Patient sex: M
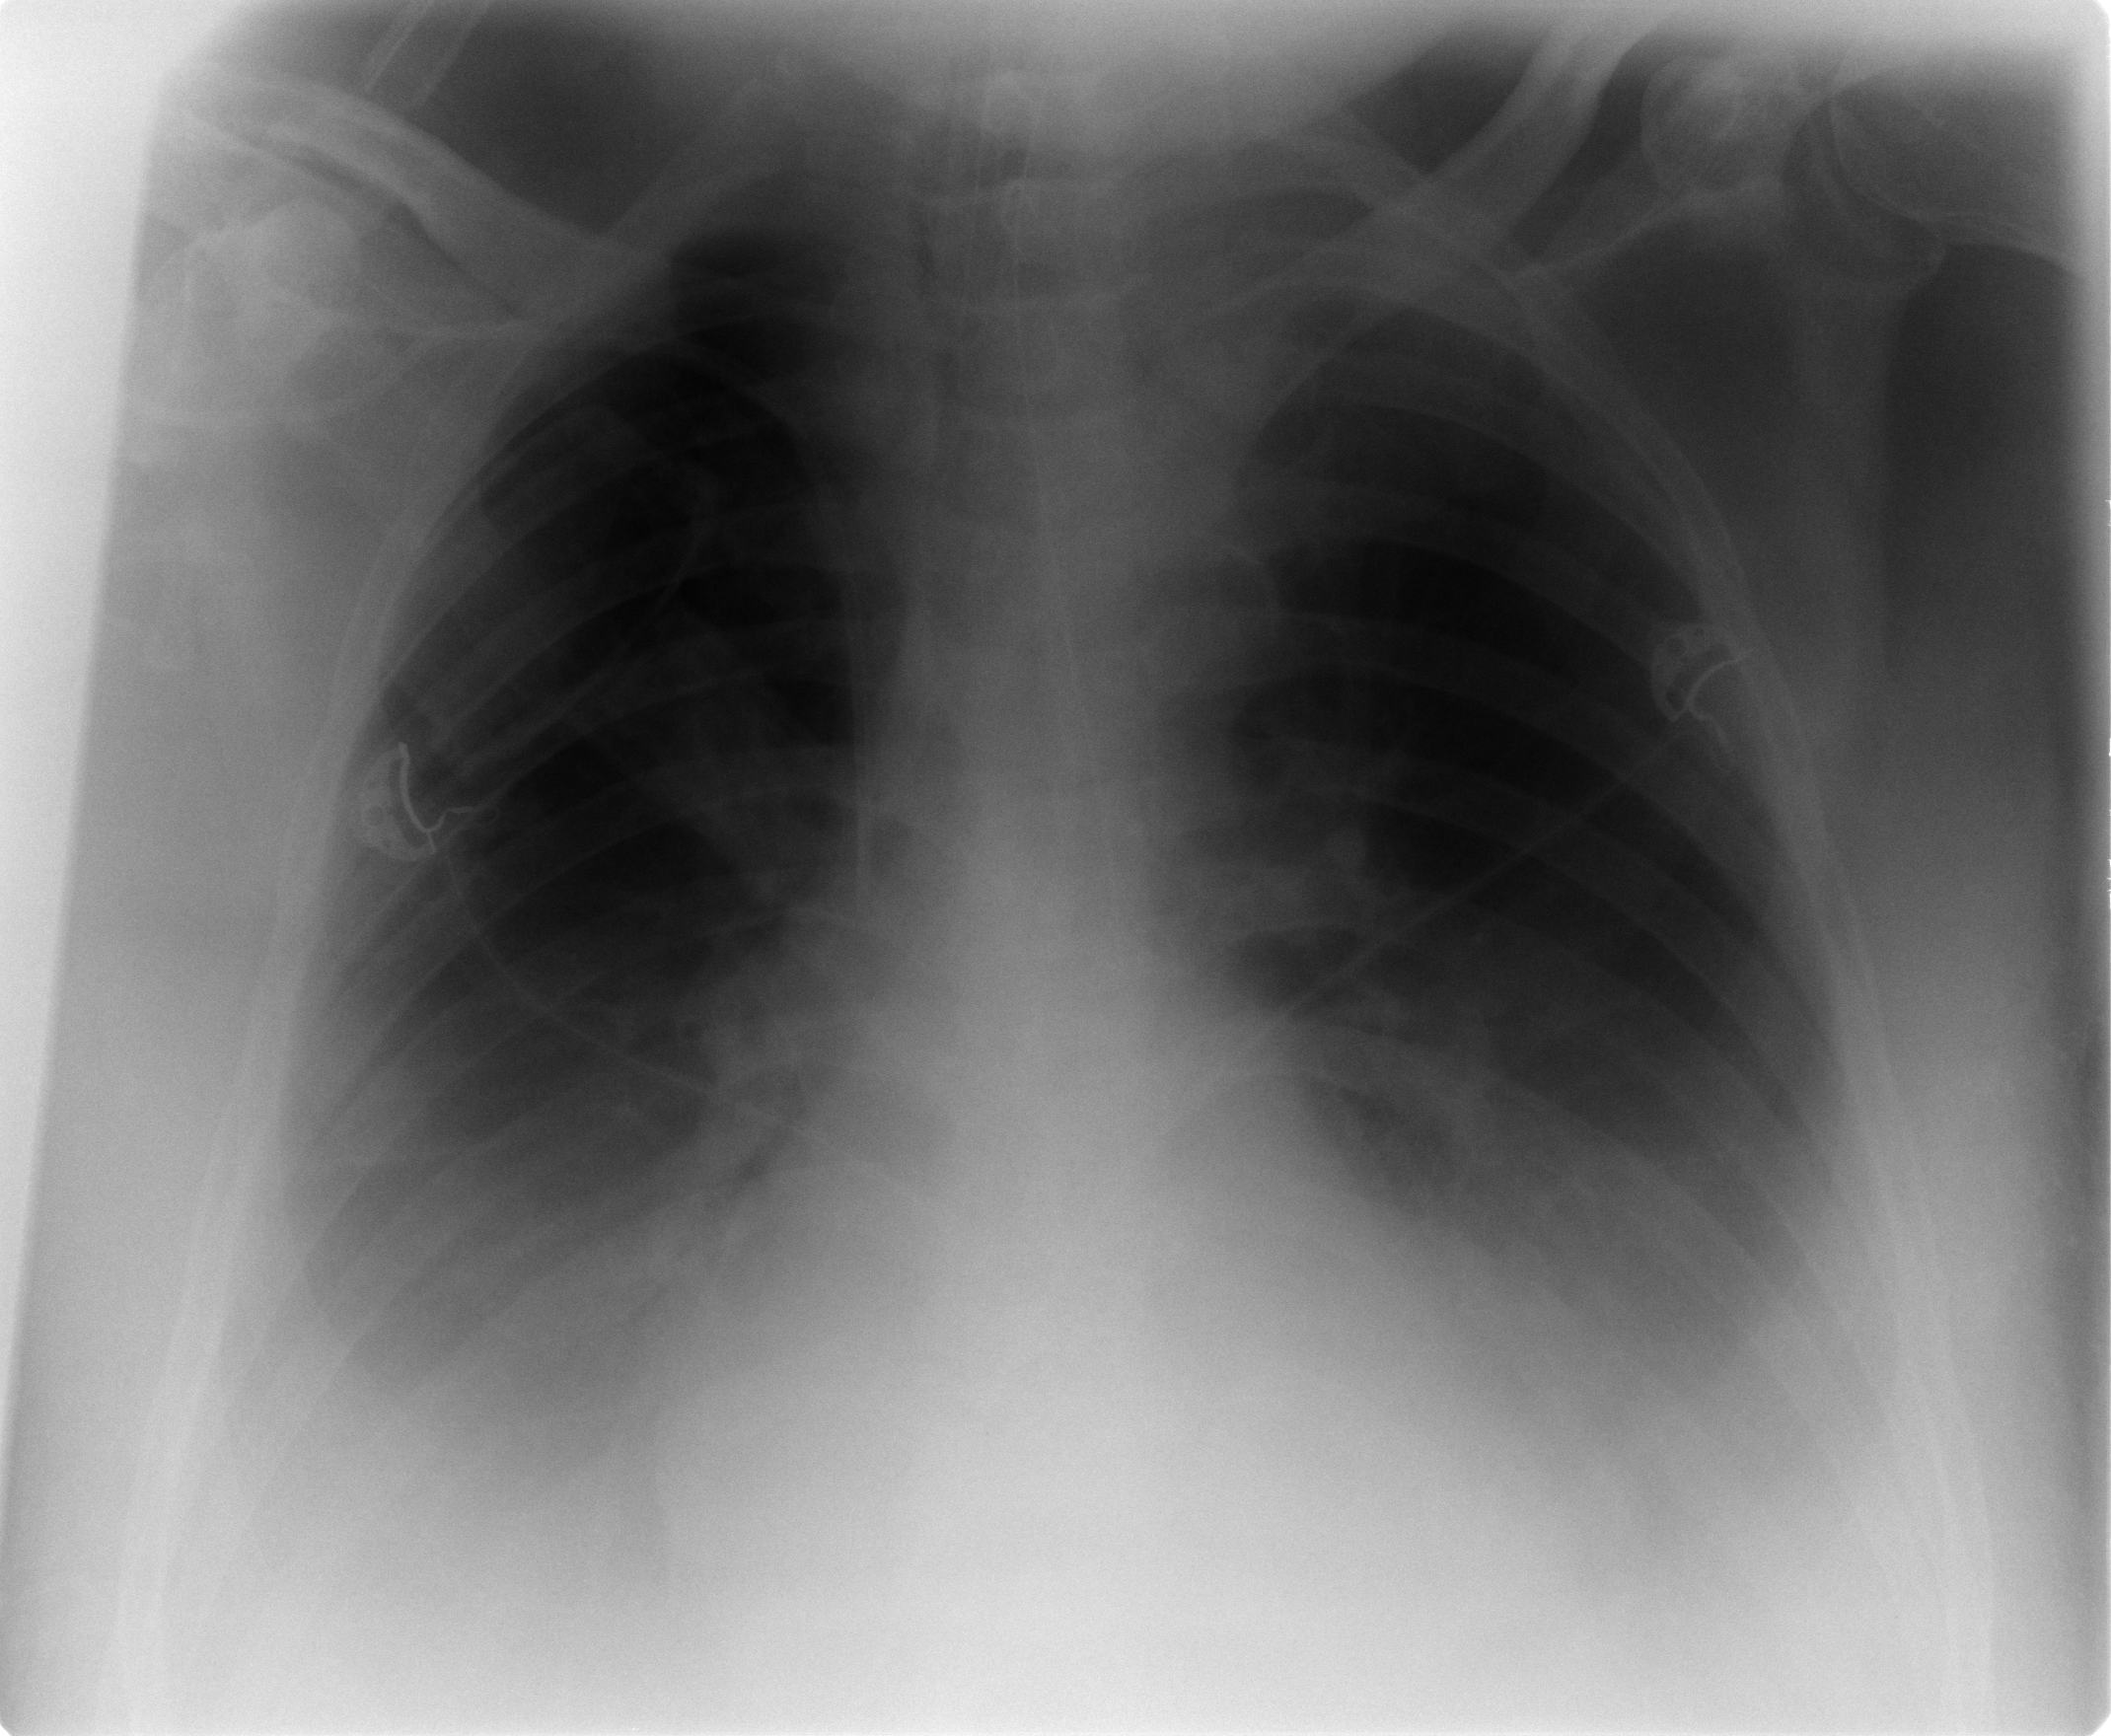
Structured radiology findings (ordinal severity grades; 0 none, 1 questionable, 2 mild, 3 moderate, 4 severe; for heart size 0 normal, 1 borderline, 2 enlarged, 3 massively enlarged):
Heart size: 0
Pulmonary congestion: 0
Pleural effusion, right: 3
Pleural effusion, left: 3
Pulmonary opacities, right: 0
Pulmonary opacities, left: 0
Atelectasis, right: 2
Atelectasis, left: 2